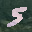
Label: 5